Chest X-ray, PA view. Patient: 56 years old, sex M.
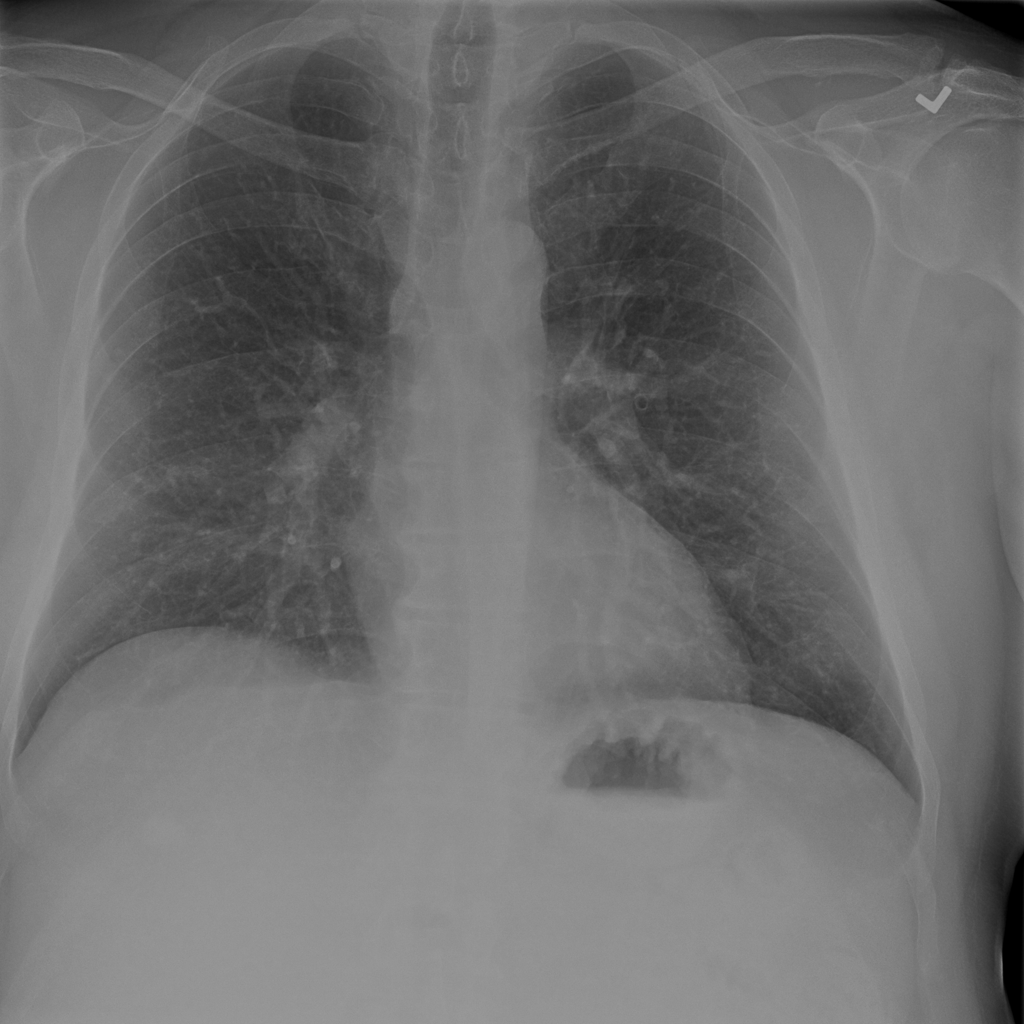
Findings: No Finding